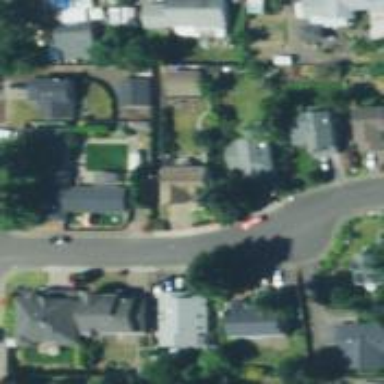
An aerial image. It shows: Residential road.